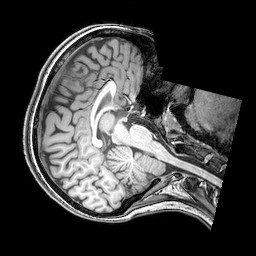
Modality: T1w
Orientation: axial